Interaction volume radius: 5 \u00c5
Interaction volume height: 10 \u00c5
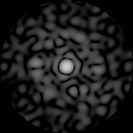
Disorder parameter: 0.812